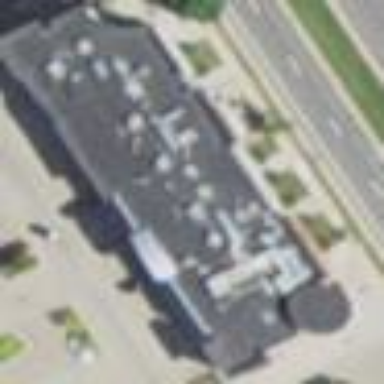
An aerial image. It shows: Mall building.